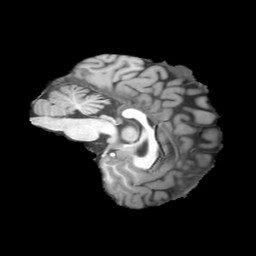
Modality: T1w
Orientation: sagittal